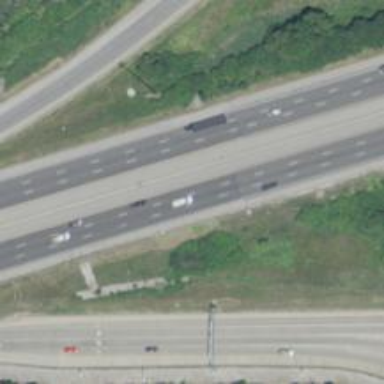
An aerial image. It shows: Motorway with embankment.